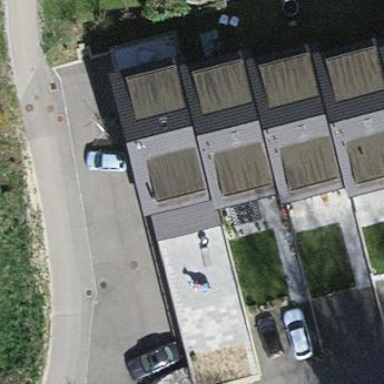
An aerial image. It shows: Group of garages.